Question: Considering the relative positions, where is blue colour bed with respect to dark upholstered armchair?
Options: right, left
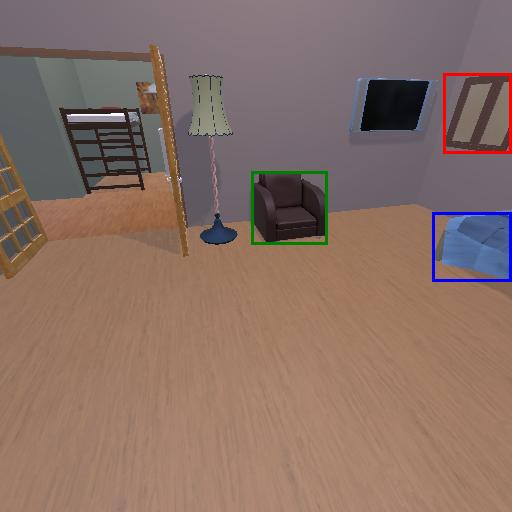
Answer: right